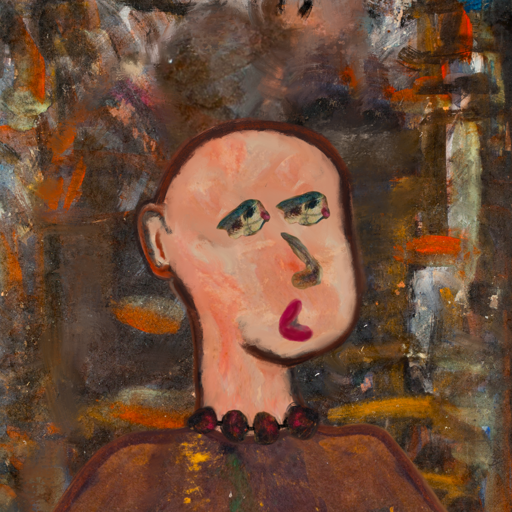
Background: GypsyQueen, Head And Neck Side: Roy_Bahadur, Face Side: Pipe, Bust: Comrade, Hair Side: Blank, Head Accessory: Blank, Second Necklace: Blank, Necklace: Mosgoul, Baby: Blank